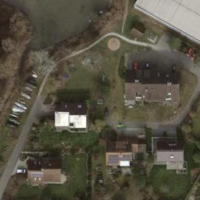
EUNIS habitat code: 55
Species observed at this site:
Menyanthes trifoliata